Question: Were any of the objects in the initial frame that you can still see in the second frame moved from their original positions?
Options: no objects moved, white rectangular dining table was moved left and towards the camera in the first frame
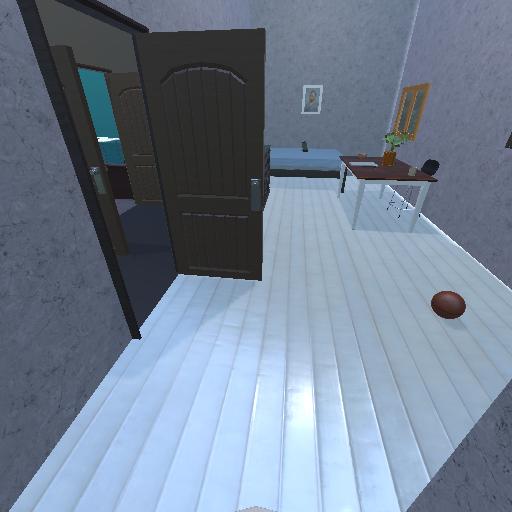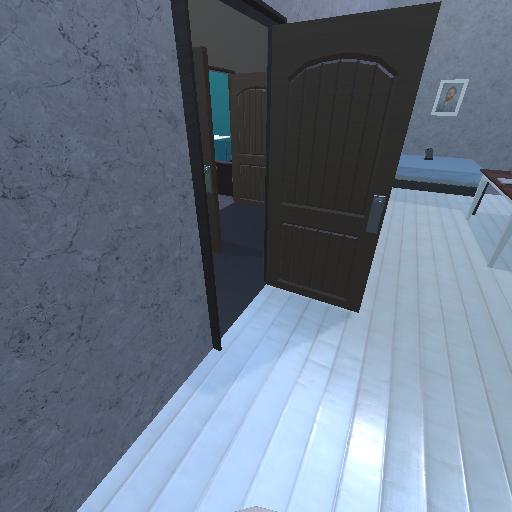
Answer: no objects moved